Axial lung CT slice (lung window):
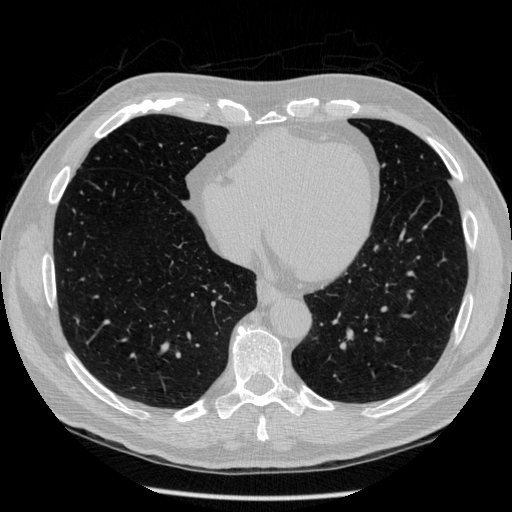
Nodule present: no